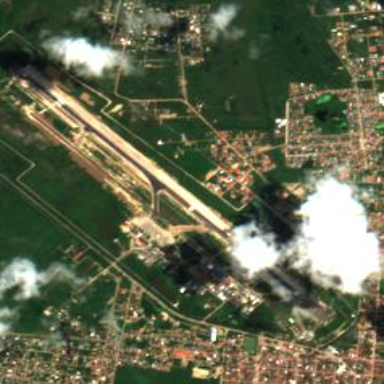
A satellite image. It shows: View of runway in airport.